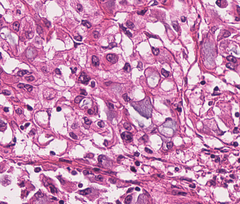
Tumor epithelial tissue: yes
Tumor-associated stroma tissue: yes
Normal tissue: no